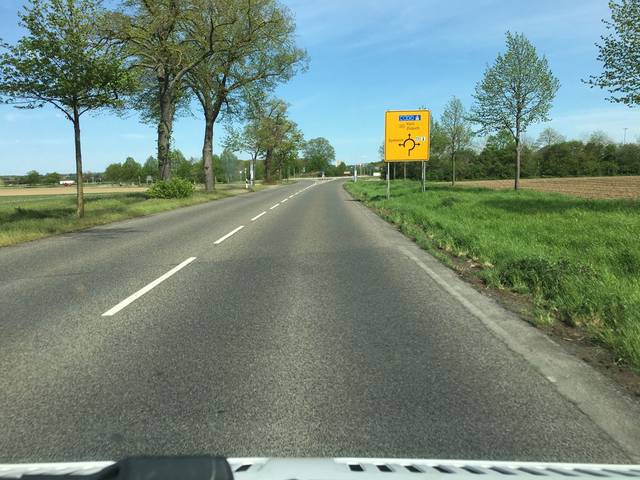
Region: Germany
Coordinates: 50.803, 6.785